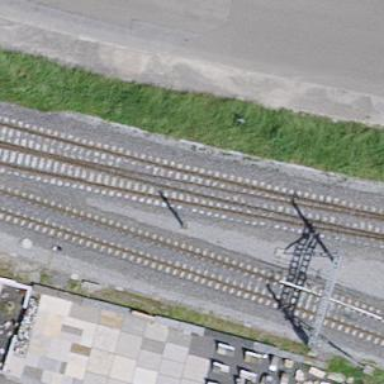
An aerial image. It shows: Railway switch.